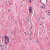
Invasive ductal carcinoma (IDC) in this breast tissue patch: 0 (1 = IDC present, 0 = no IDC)